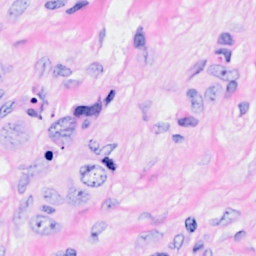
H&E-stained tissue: Breast